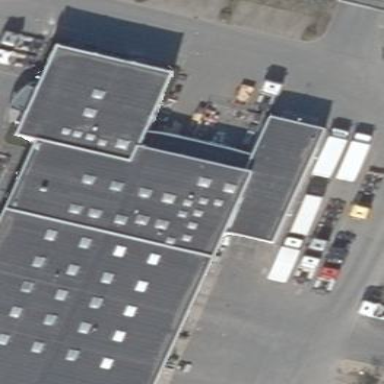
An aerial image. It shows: Commercial building.